Field crop: maize
Growth stage: 2
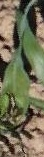
Species: maize